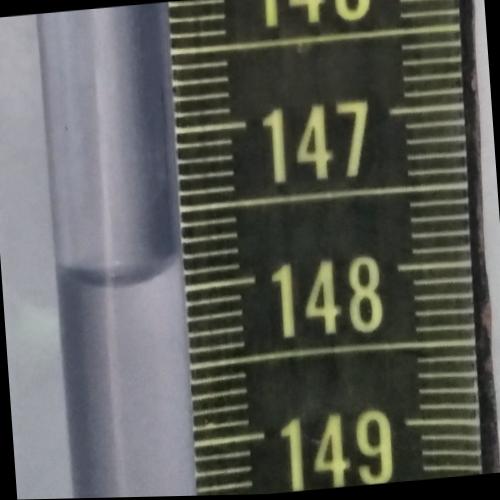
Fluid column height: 147.9 cm